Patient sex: M
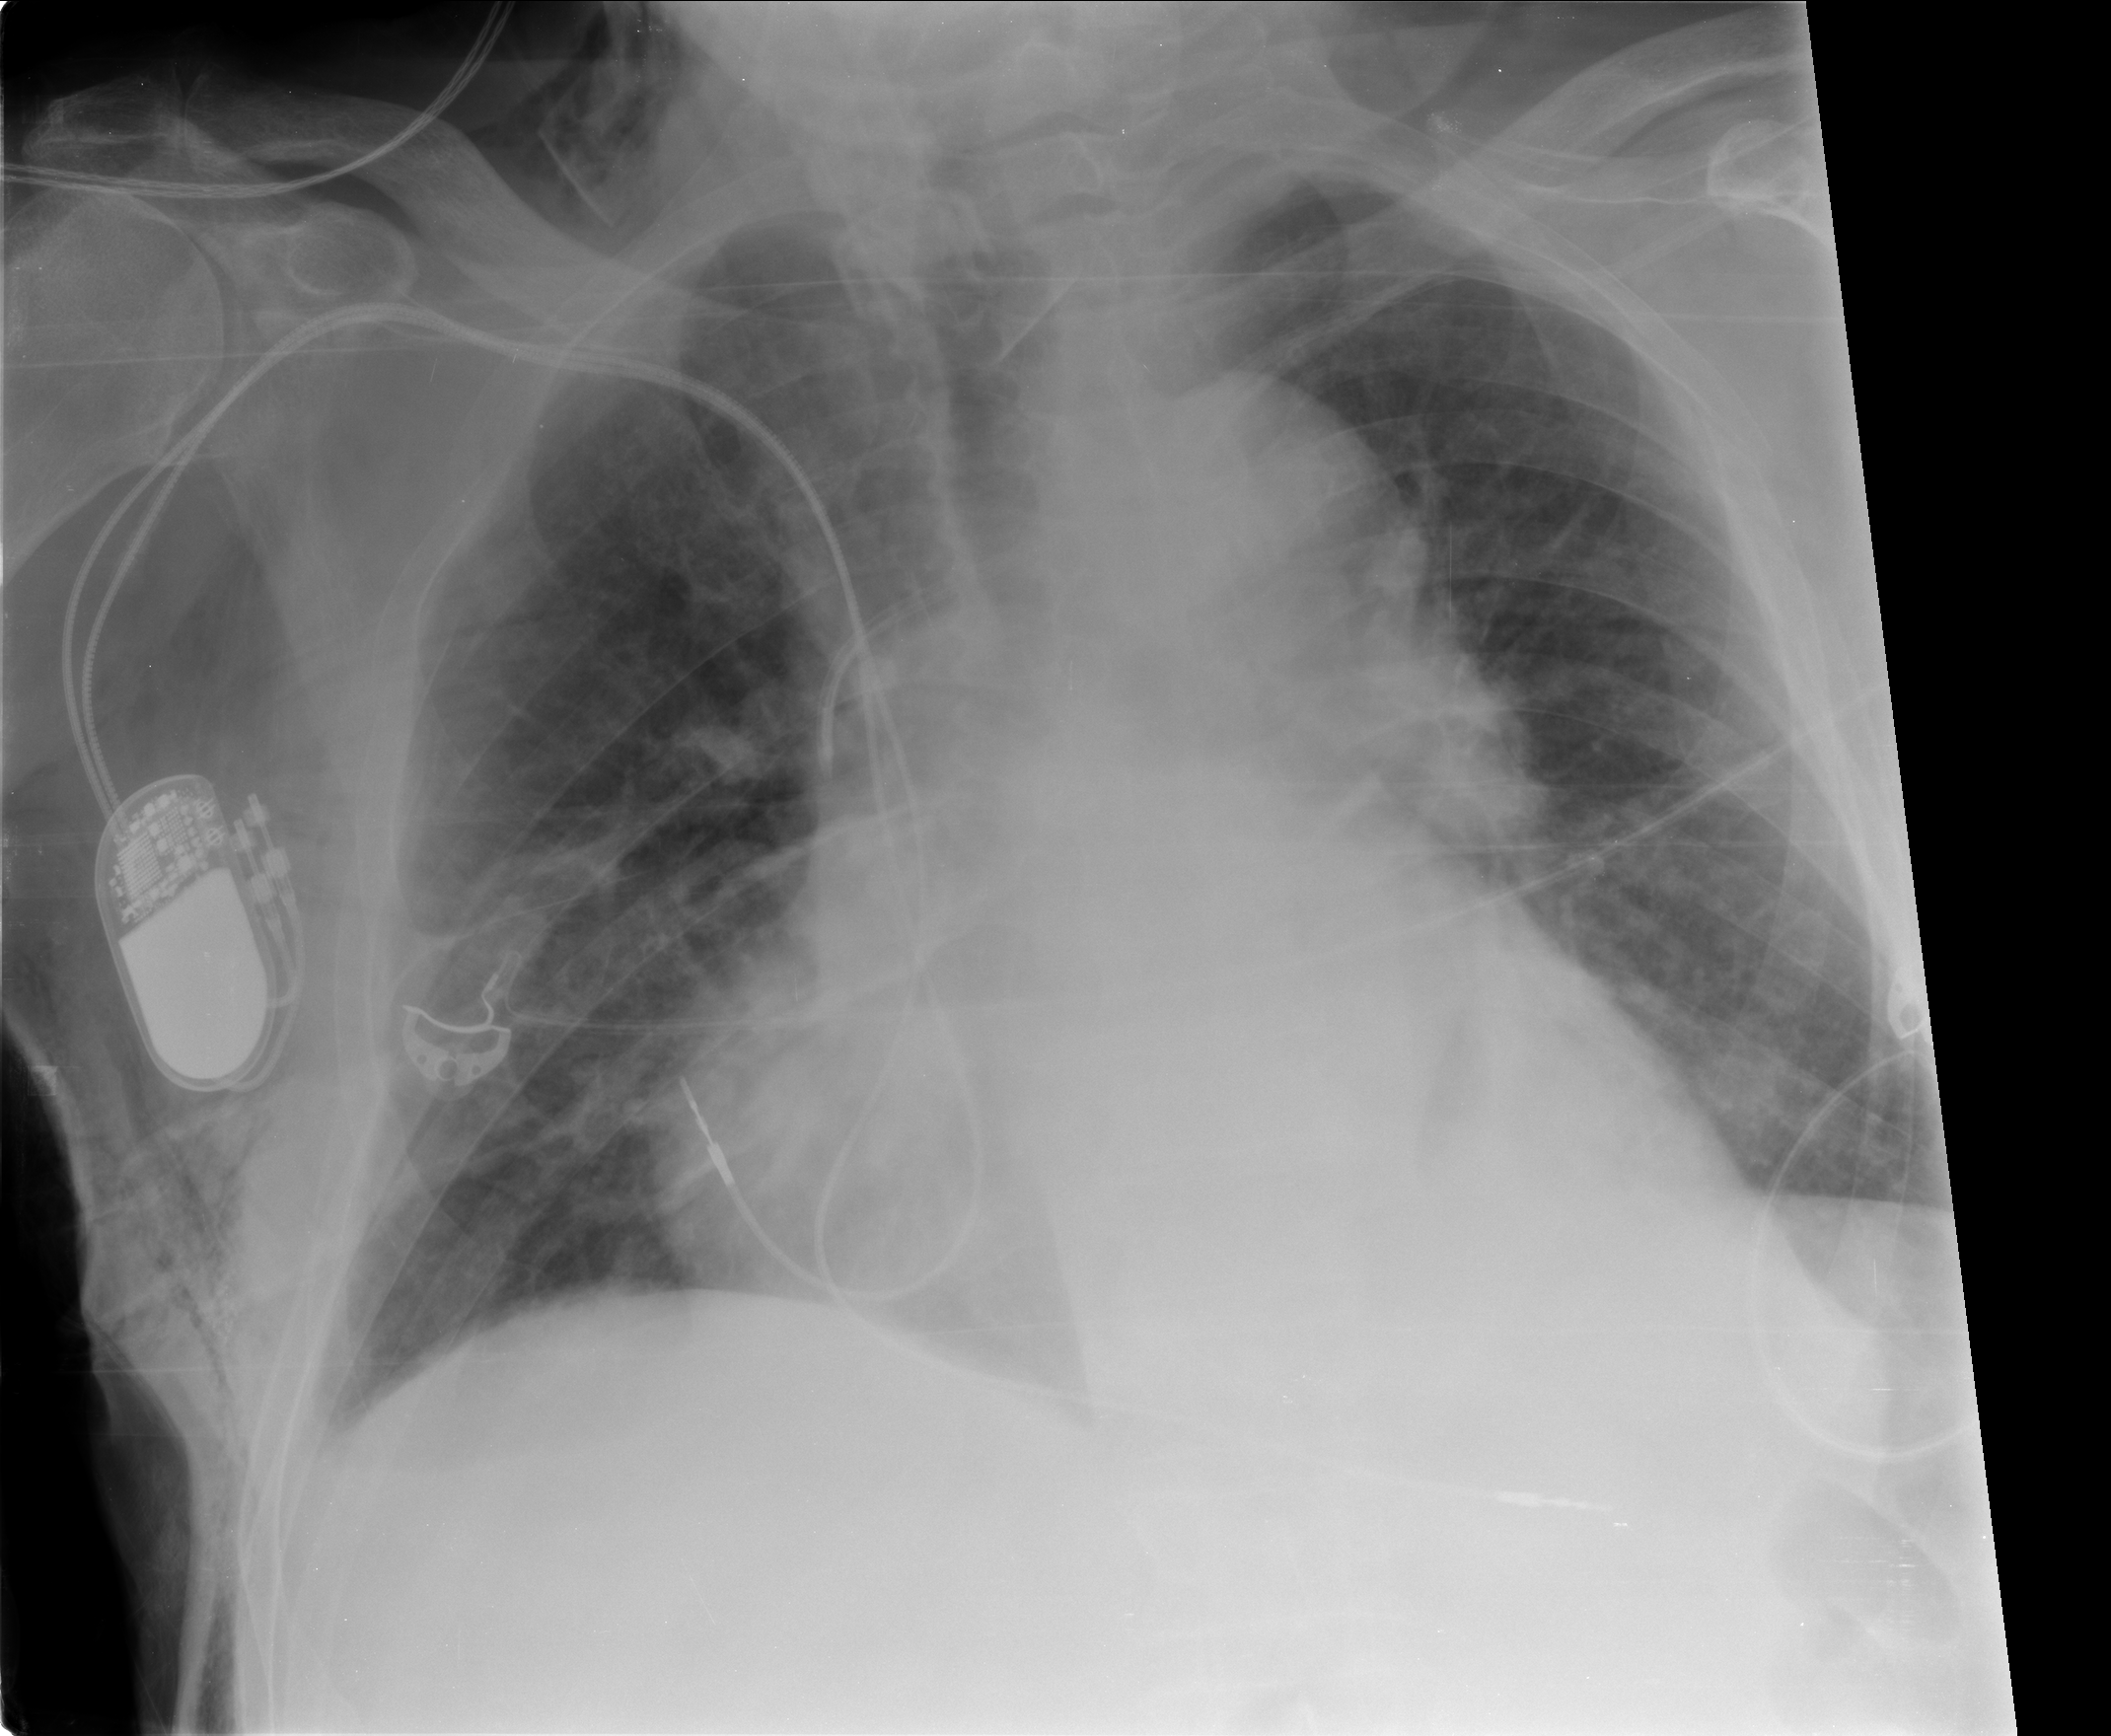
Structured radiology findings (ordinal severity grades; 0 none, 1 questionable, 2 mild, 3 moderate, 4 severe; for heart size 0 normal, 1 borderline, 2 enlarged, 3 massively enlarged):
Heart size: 2
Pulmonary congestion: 2
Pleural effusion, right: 0
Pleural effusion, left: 2
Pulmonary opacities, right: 1
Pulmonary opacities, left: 1
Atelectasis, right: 0
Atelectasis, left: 2